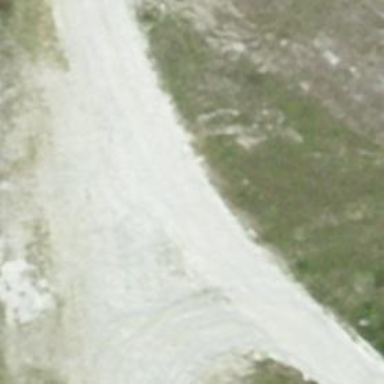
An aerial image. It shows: Track road.